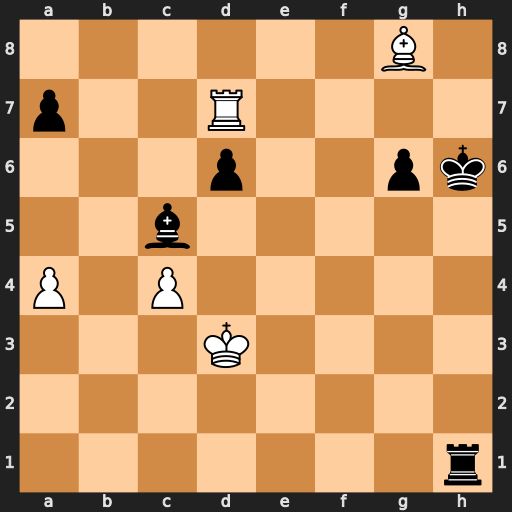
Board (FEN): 6B1/p2R4/3p2pk/2b5/P1P5/3K4/8/7r
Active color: w
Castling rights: -
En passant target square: -
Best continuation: Rh7+ Kg5 Rxh1